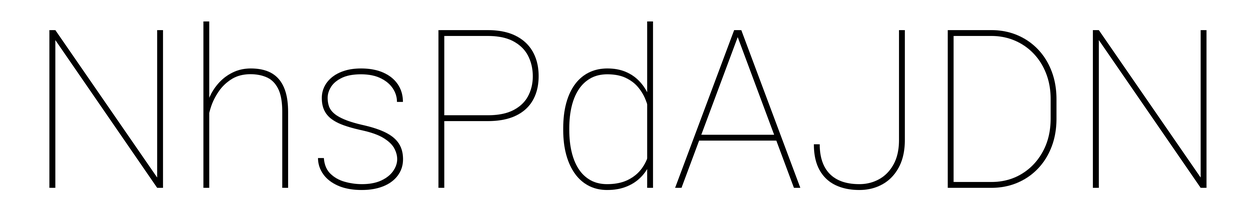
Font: Roboto_Thin